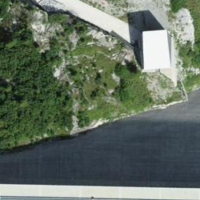
EUNIS habitat code: 31
Species observed at this site:
Pinguicula leptoceras